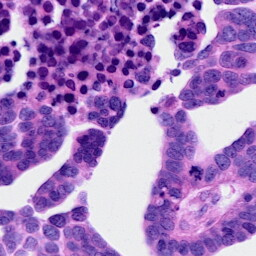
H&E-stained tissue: Ovarian